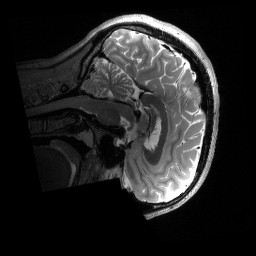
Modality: T2w
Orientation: sagittal
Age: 24
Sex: male
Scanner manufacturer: siemens
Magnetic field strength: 3 T
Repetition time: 3.2 s
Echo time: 0.564 s